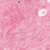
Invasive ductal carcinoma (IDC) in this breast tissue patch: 0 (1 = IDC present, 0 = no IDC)